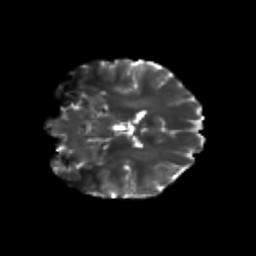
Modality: T2w
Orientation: coronal
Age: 19
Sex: male
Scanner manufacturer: siemens
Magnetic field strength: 3 T
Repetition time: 3.5 s
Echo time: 0.125 s